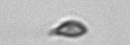
Label: Cryptophyta